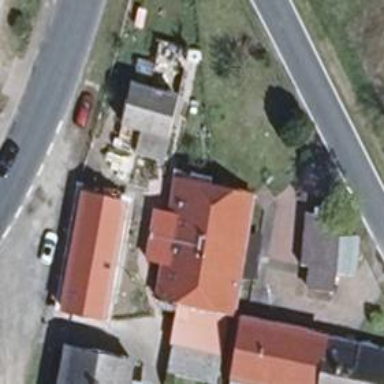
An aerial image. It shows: Hipped roof house.